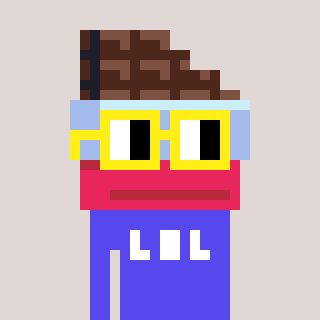
a pixel art character with square yellow glasses, a chocolate-shaped head and a computerblue-colored body on a warm background